Question: In the plot below, direct label positions were tweaked a bit vertically, but they get clipped at the left/right edges. Is there any way to avoid clipping (similar to 'xpd=TRUE') or adjust the clipped labels inwards in the plot frames?

Here's the code for this example:
'''
library(car)
library(reshape2)
library(ggplot2)
library(directlabels)
library(nnet)
## Sec. 8.2 (Nested Dichotomies)
# transform data
Womenlf <- within(Womenlf,{
working <- recode(partic, " 'not.work' = 'no'; else = 'yes' ")
fulltime <- recode(partic,
" 'fulltime' = 'yes'; 'parttime' = 'no'; 'not.work' = NA")})
mod.working <- glm(working ~ hincome + children, family = binomial,
data = Womenlf)
mod.fulltime <- glm(fulltime ~ hincome + children, family = binomial,
data = Womenlf)
predictors <- expand.grid(hincome = 1:50,
children = c("absent", "present"))
fit <- data.frame(predictors,
p.working = predict(mod.working, predictors, type = "response"),
p.fulltime = predict(mod.fulltime, predictors, type = "response"),
l.working = predict(mod.working, predictors, type = "link"),
l.fulltime = predict(mod.fulltime, predictors, type = "link")
)
fit <- within(fit, {
'full-time' <- p.working * p.fulltime
'part-time' <- p.working * (1 - p.fulltime)
'not working' <- 1 - p.working
})
# Figure 8.10
fit2 = melt(fit,
measure.vars = c("full-time","part-time","not working"),
variable.name = "Participation",
value.name = "Probability")
gg <- ggplot(fit2,
aes(x = hincome, y = Probability, colour = Participation)) +
facet_grid(~ children, labeller = function(x, y) sprintf("%s = %s", x, y)) +
geom_line(size = 2) + theme_bw()
direct.label(gg, list("top.bumptwice", dl.trans(y = y + 0.2)))
'''
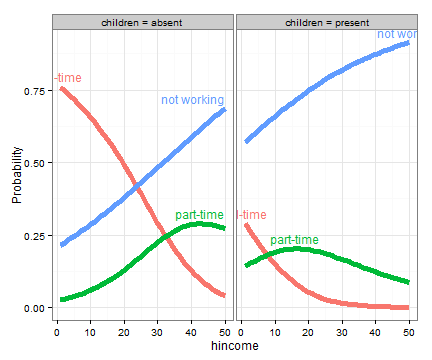
Answer: As @rawr pointed out in the comment, you can use the code in the <URL> use geom_text instead of directlabels to place the labels.
'''
# 1. Turn off clipping so that the labels can be seen even if they are
# outside the plot area.
gg = direct.label(gg, list("top.bumptwice", dl.trans(y = y + 0.2)))
gg2 <- ggplot_gtable(ggplot_build(gg))
gg2$layout$clip[gg2$layout$name == "panel"] <- "off"
grid.draw(gg2)
'''

'''
# 2. Expand the x and y limits so that the labels fit
gg <- ggplot(fit2,
aes(x = hincome, y = Probability, colour = Participation)) +
facet_grid(~ children, labeller = function(x, y) sprintf("%s = %s", x, y)) +
geom_line(size = 2) + theme_bw() +
scale_x_continuous(limits=c(-3,55)) +
scale_y_continuous(limits=c(0,1))
direct.label(gg, list("top.bumptwice", dl.trans(y = y + 0.2)))
'''

'''
# 3. Create a separate data frame for label positions and use geom_text
# (instead of directlabels) to position the labels. I've set this up so the
# labels will appear at the right end of each curve, but you can change
# this to suit your needs.
library(dplyr)
labs = fit2 %>% group_by(children, Participation) %>%
summarise(Probability = Probability[which.max(hincome)],
hincome = max(hincome))
gg <- ggplot(fit2,
aes(x = hincome, y = Probability, colour = Participation)) +
facet_grid(~ children, labeller = function(x, y) sprintf("%s = %s", x, y)) +
geom_line(size = 2) + theme_bw() +
geom_text(data=labs, aes(label=Participation), hjust=-0.1) +
scale_x_continuous(limits=c(0,65)) +
scale_y_continuous(limits=c(0,1)) +
guides(colour=FALSE)
'''